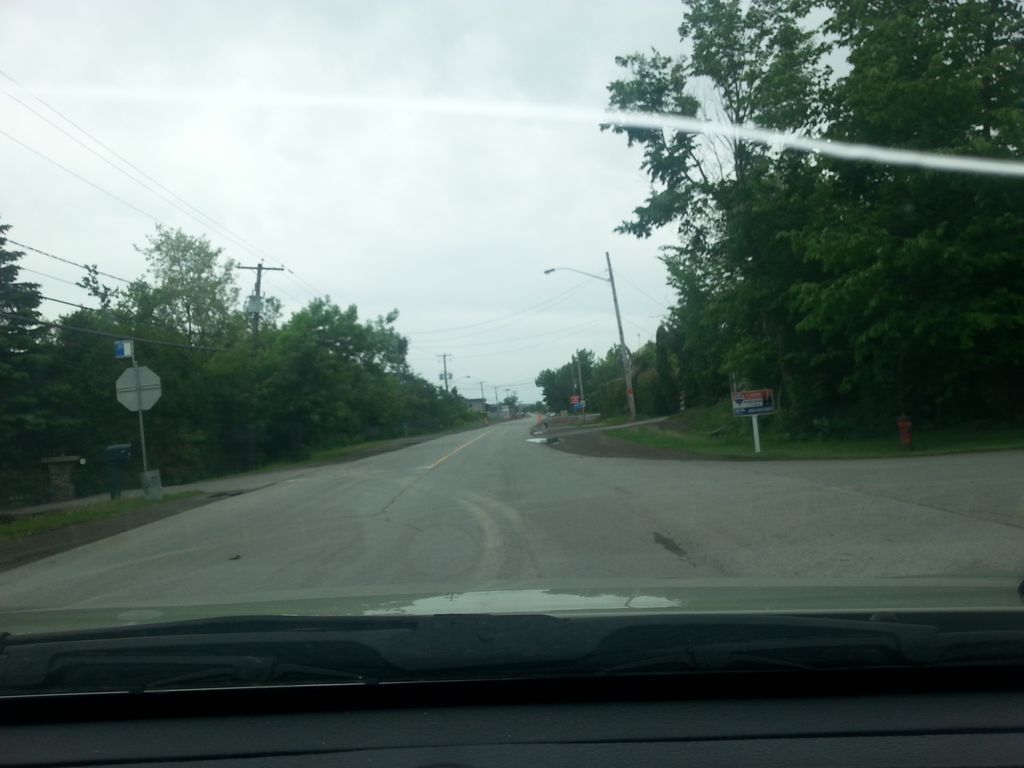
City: montreal